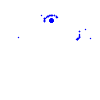
Particle: electron